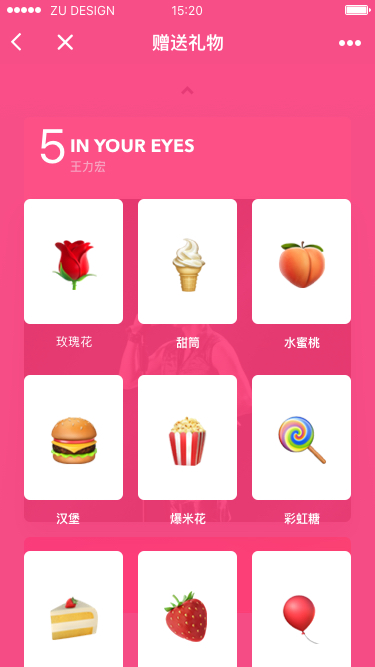
Text in this UI design:
5
王力宏
In Your Eyes
赠送礼物
15:20
ZU DESIGN
5
王力宏
In Your Eyes
🌹
玫瑰花
甜筒
水蜜桃
🍦
🍑
🍔
汉堡
爆米花
彩虹糖
🍿
🍭
🍰
🍓
🎈